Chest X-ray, PA view. Patient: 32 years old, sex F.
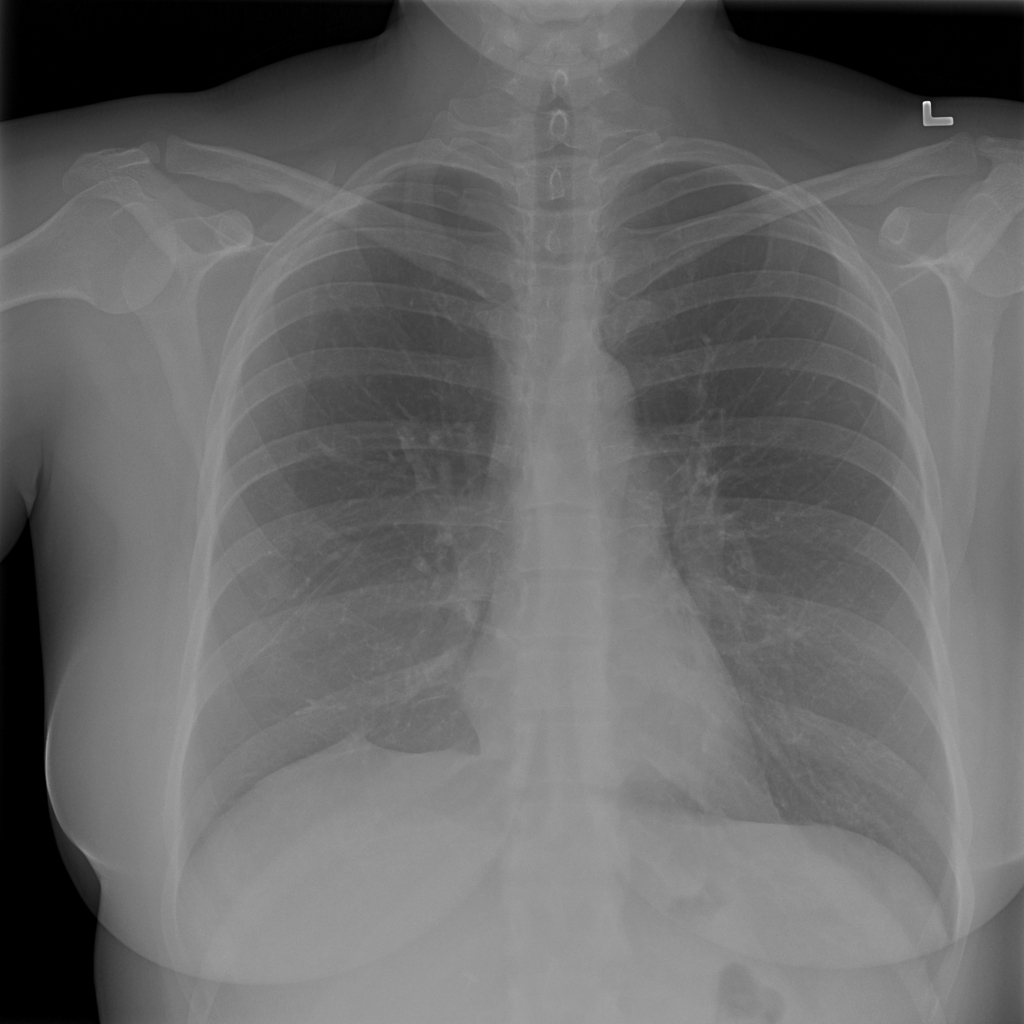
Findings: No Finding